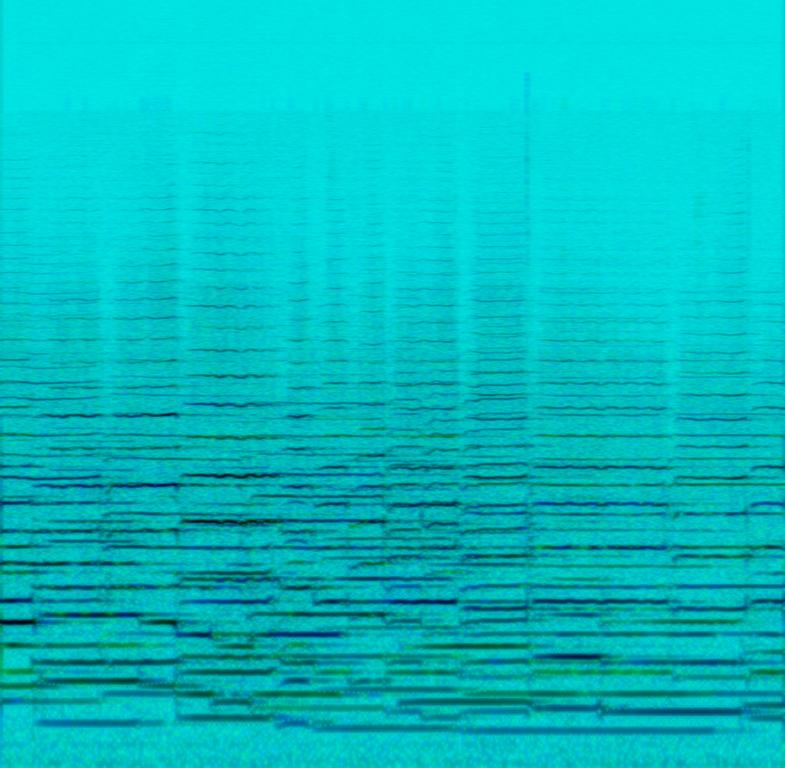
This song features the brass section of a symphonic orchestra. The melody is played on trumpets. It is accompanied by a trombone and a brass horn playing individual parts. This song is at a slow tempo and has a relaxing feel. There are no voices in this song. There is no percussion in this song.  This song can be played when a hero is returning victorious from a battle.